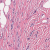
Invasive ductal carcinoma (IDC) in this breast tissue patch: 1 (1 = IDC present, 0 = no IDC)